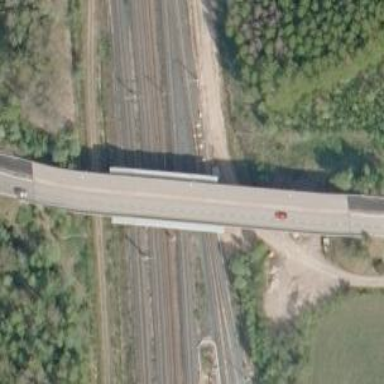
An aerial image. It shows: Railway with continuous electrified contact lines.